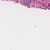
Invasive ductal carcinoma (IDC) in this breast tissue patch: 0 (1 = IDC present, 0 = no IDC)